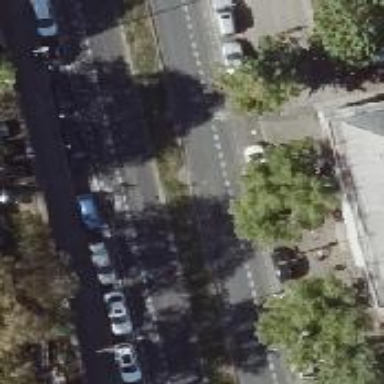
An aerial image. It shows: Street side parking area.